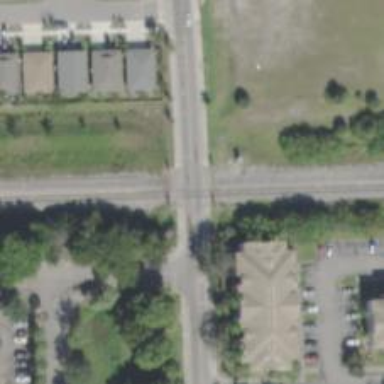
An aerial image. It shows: Level crossing along the railway.